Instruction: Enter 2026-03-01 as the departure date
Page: home
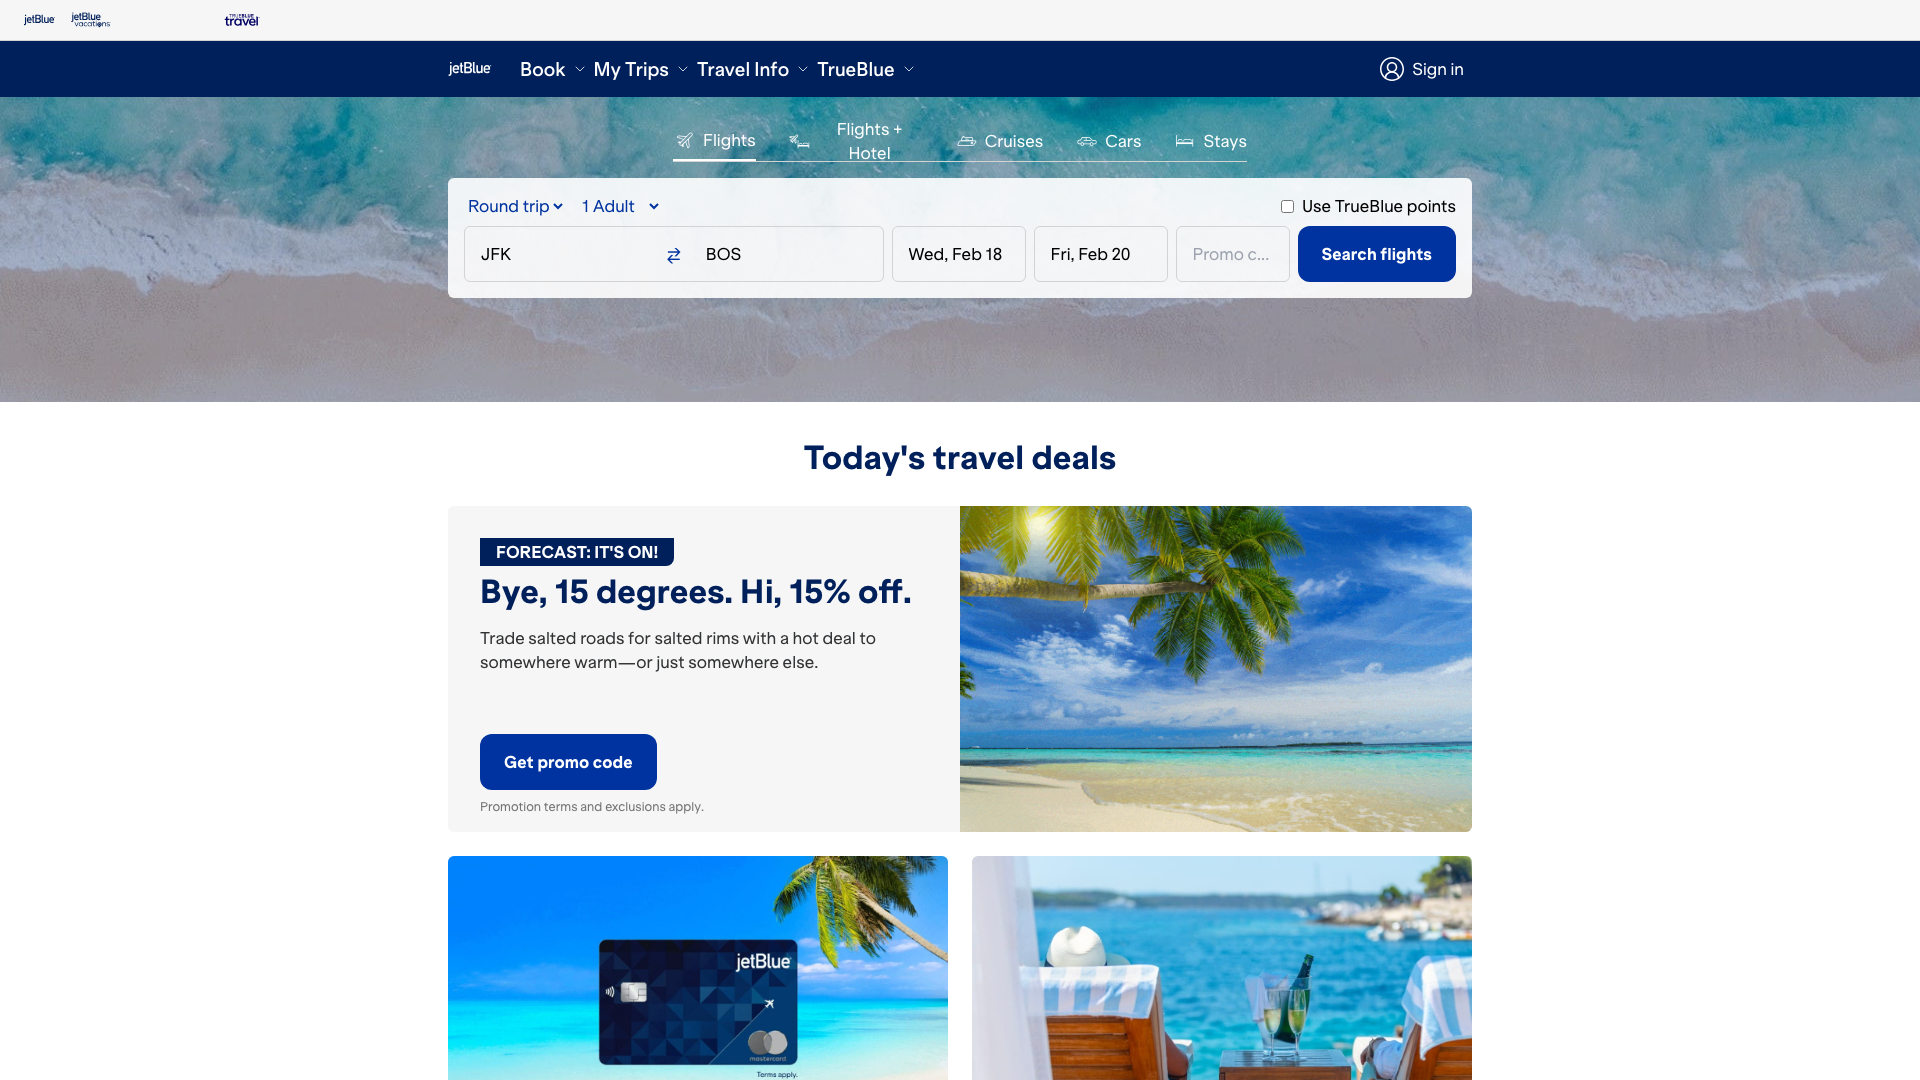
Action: type